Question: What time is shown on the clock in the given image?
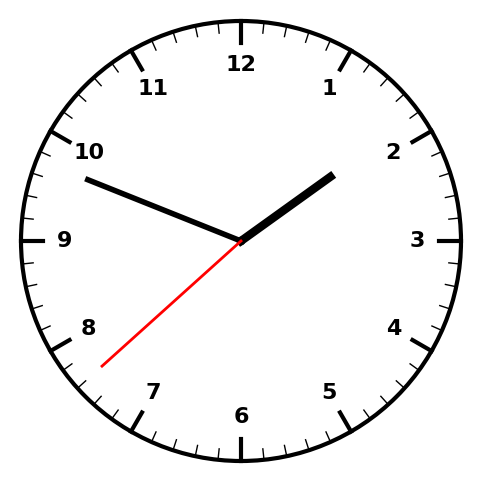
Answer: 01:48:38